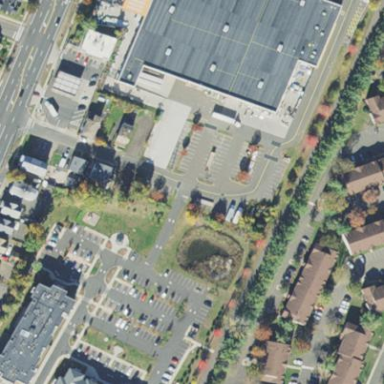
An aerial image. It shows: Parking area.